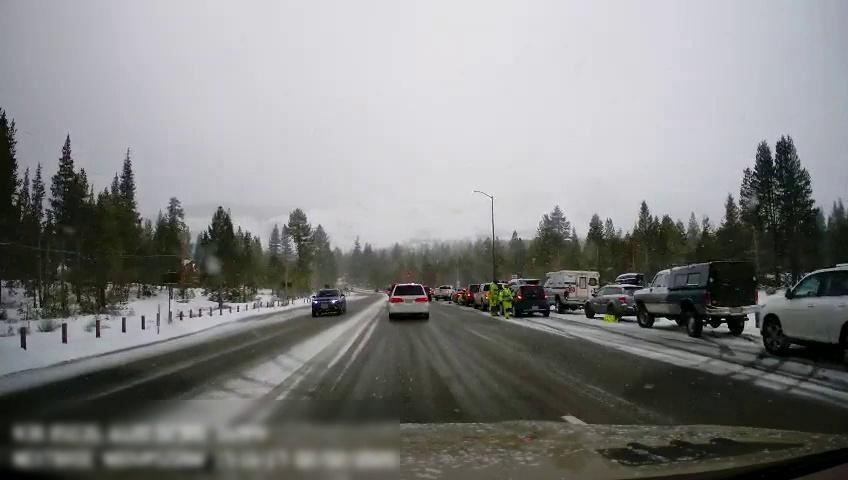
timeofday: Day
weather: Snowy
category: Drivable Space
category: Vehicles | Van
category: Vehicles | SUV
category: Vehicles | Truck
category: Vehicles | SUV
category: Vehicles | Truck
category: Vehicles | Car
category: Pedestrians
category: Pedestrians
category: Vehicles | Truck
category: Vehicles | Truck
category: Vehicles | SUV
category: Vehicles | Car
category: Vehicles | SUV
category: Vehicles | Truck
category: Vehicles | SUV
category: Lanes | Alternate Lane
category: Lanes | Current Lane
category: Lanes | Current Lane
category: Lanes | Alternate Lane